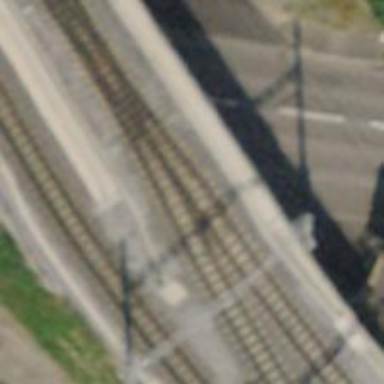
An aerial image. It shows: Narrow-gauge railway bridge with electrified contact lines and one track.